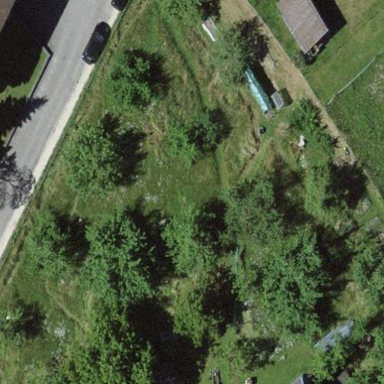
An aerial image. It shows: Orchard.